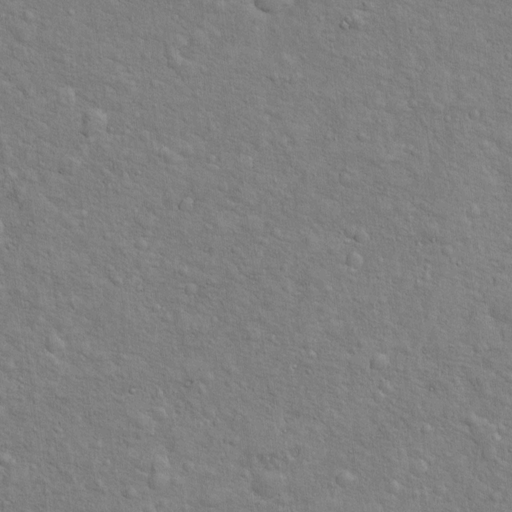
Classes present: Background